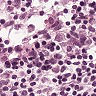
Metastatic tissue present: no